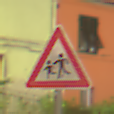
Verkehrszeichen: KinderRechts
Umgebung: Outdoor, Urban
Tageszeit: Night
Wetter: PartlyCloudy
Licht: Artificial
Jahreszeit: NotSpecified
Kontrast: HighContrast